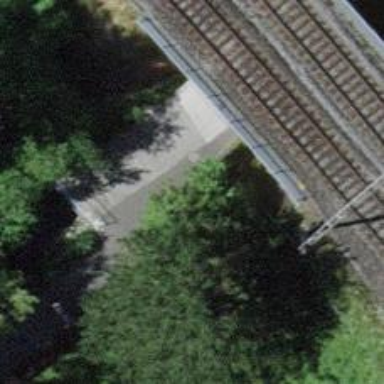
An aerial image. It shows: Concrete path bridge.